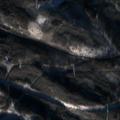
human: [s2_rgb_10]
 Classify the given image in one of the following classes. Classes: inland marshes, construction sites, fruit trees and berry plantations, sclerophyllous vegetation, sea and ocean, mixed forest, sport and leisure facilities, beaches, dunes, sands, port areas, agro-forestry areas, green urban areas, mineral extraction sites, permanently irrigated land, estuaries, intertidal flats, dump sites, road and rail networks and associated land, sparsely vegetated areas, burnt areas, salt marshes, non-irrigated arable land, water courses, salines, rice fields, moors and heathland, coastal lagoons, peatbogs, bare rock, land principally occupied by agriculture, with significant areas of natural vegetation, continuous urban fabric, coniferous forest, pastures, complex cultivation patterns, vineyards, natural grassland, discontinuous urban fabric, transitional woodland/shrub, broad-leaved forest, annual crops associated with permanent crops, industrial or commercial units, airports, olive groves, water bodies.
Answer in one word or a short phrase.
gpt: coniferous forest, mixed forest, transitional woodland/shrub